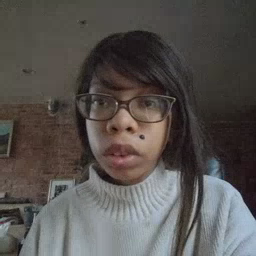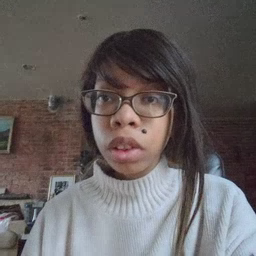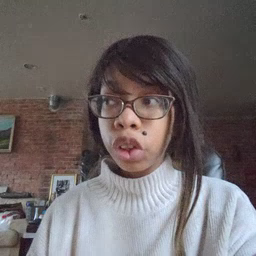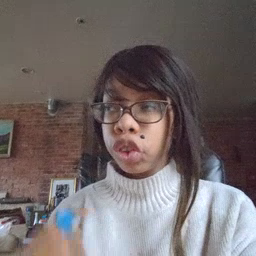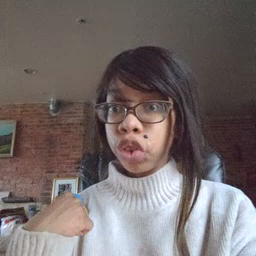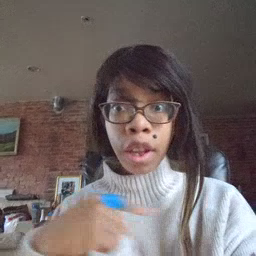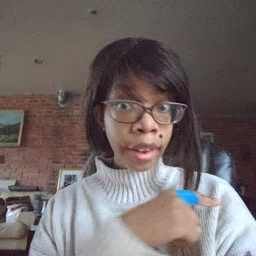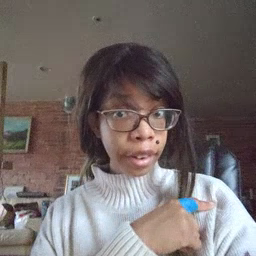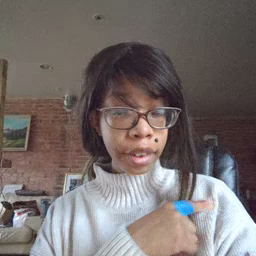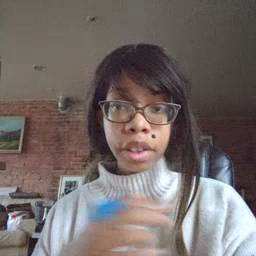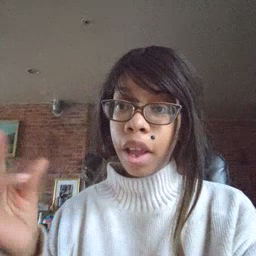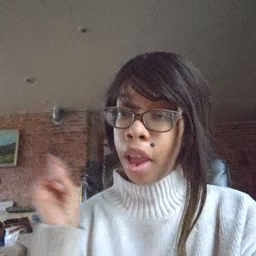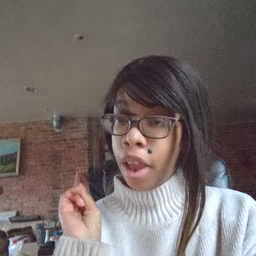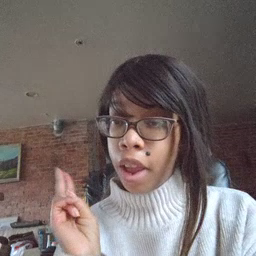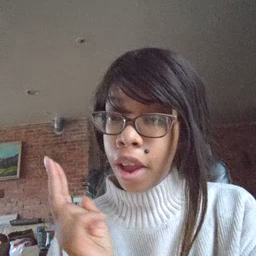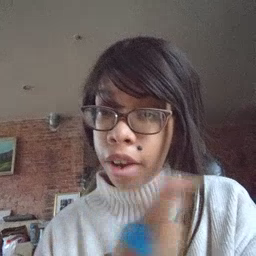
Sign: weus